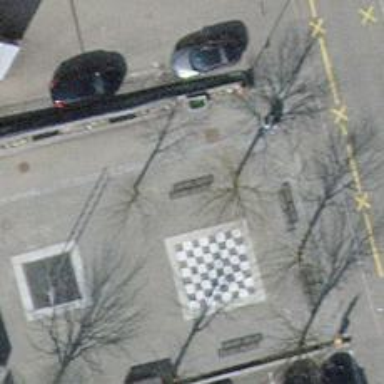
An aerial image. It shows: Black bench.